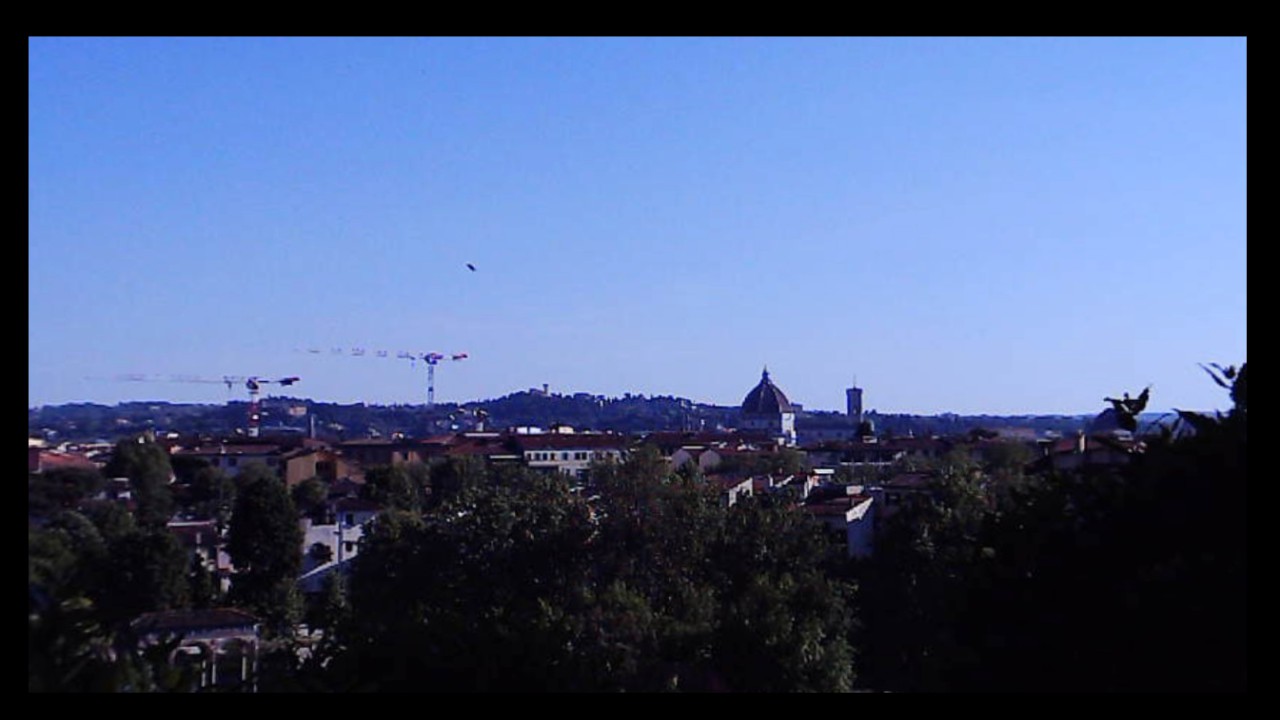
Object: Betafpv air75